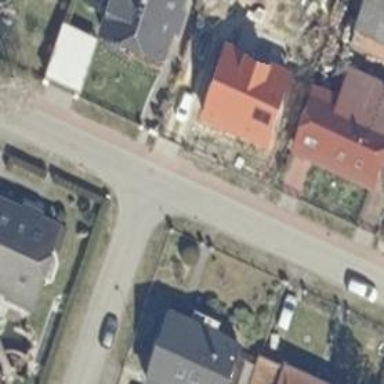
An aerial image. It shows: Residential road with no sidewalk.